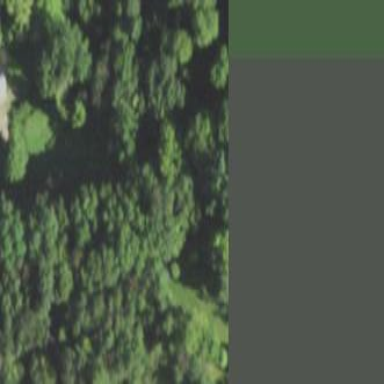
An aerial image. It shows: Mixed deciduous woodland with variety of leaf types.